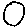
Label: circle